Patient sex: M
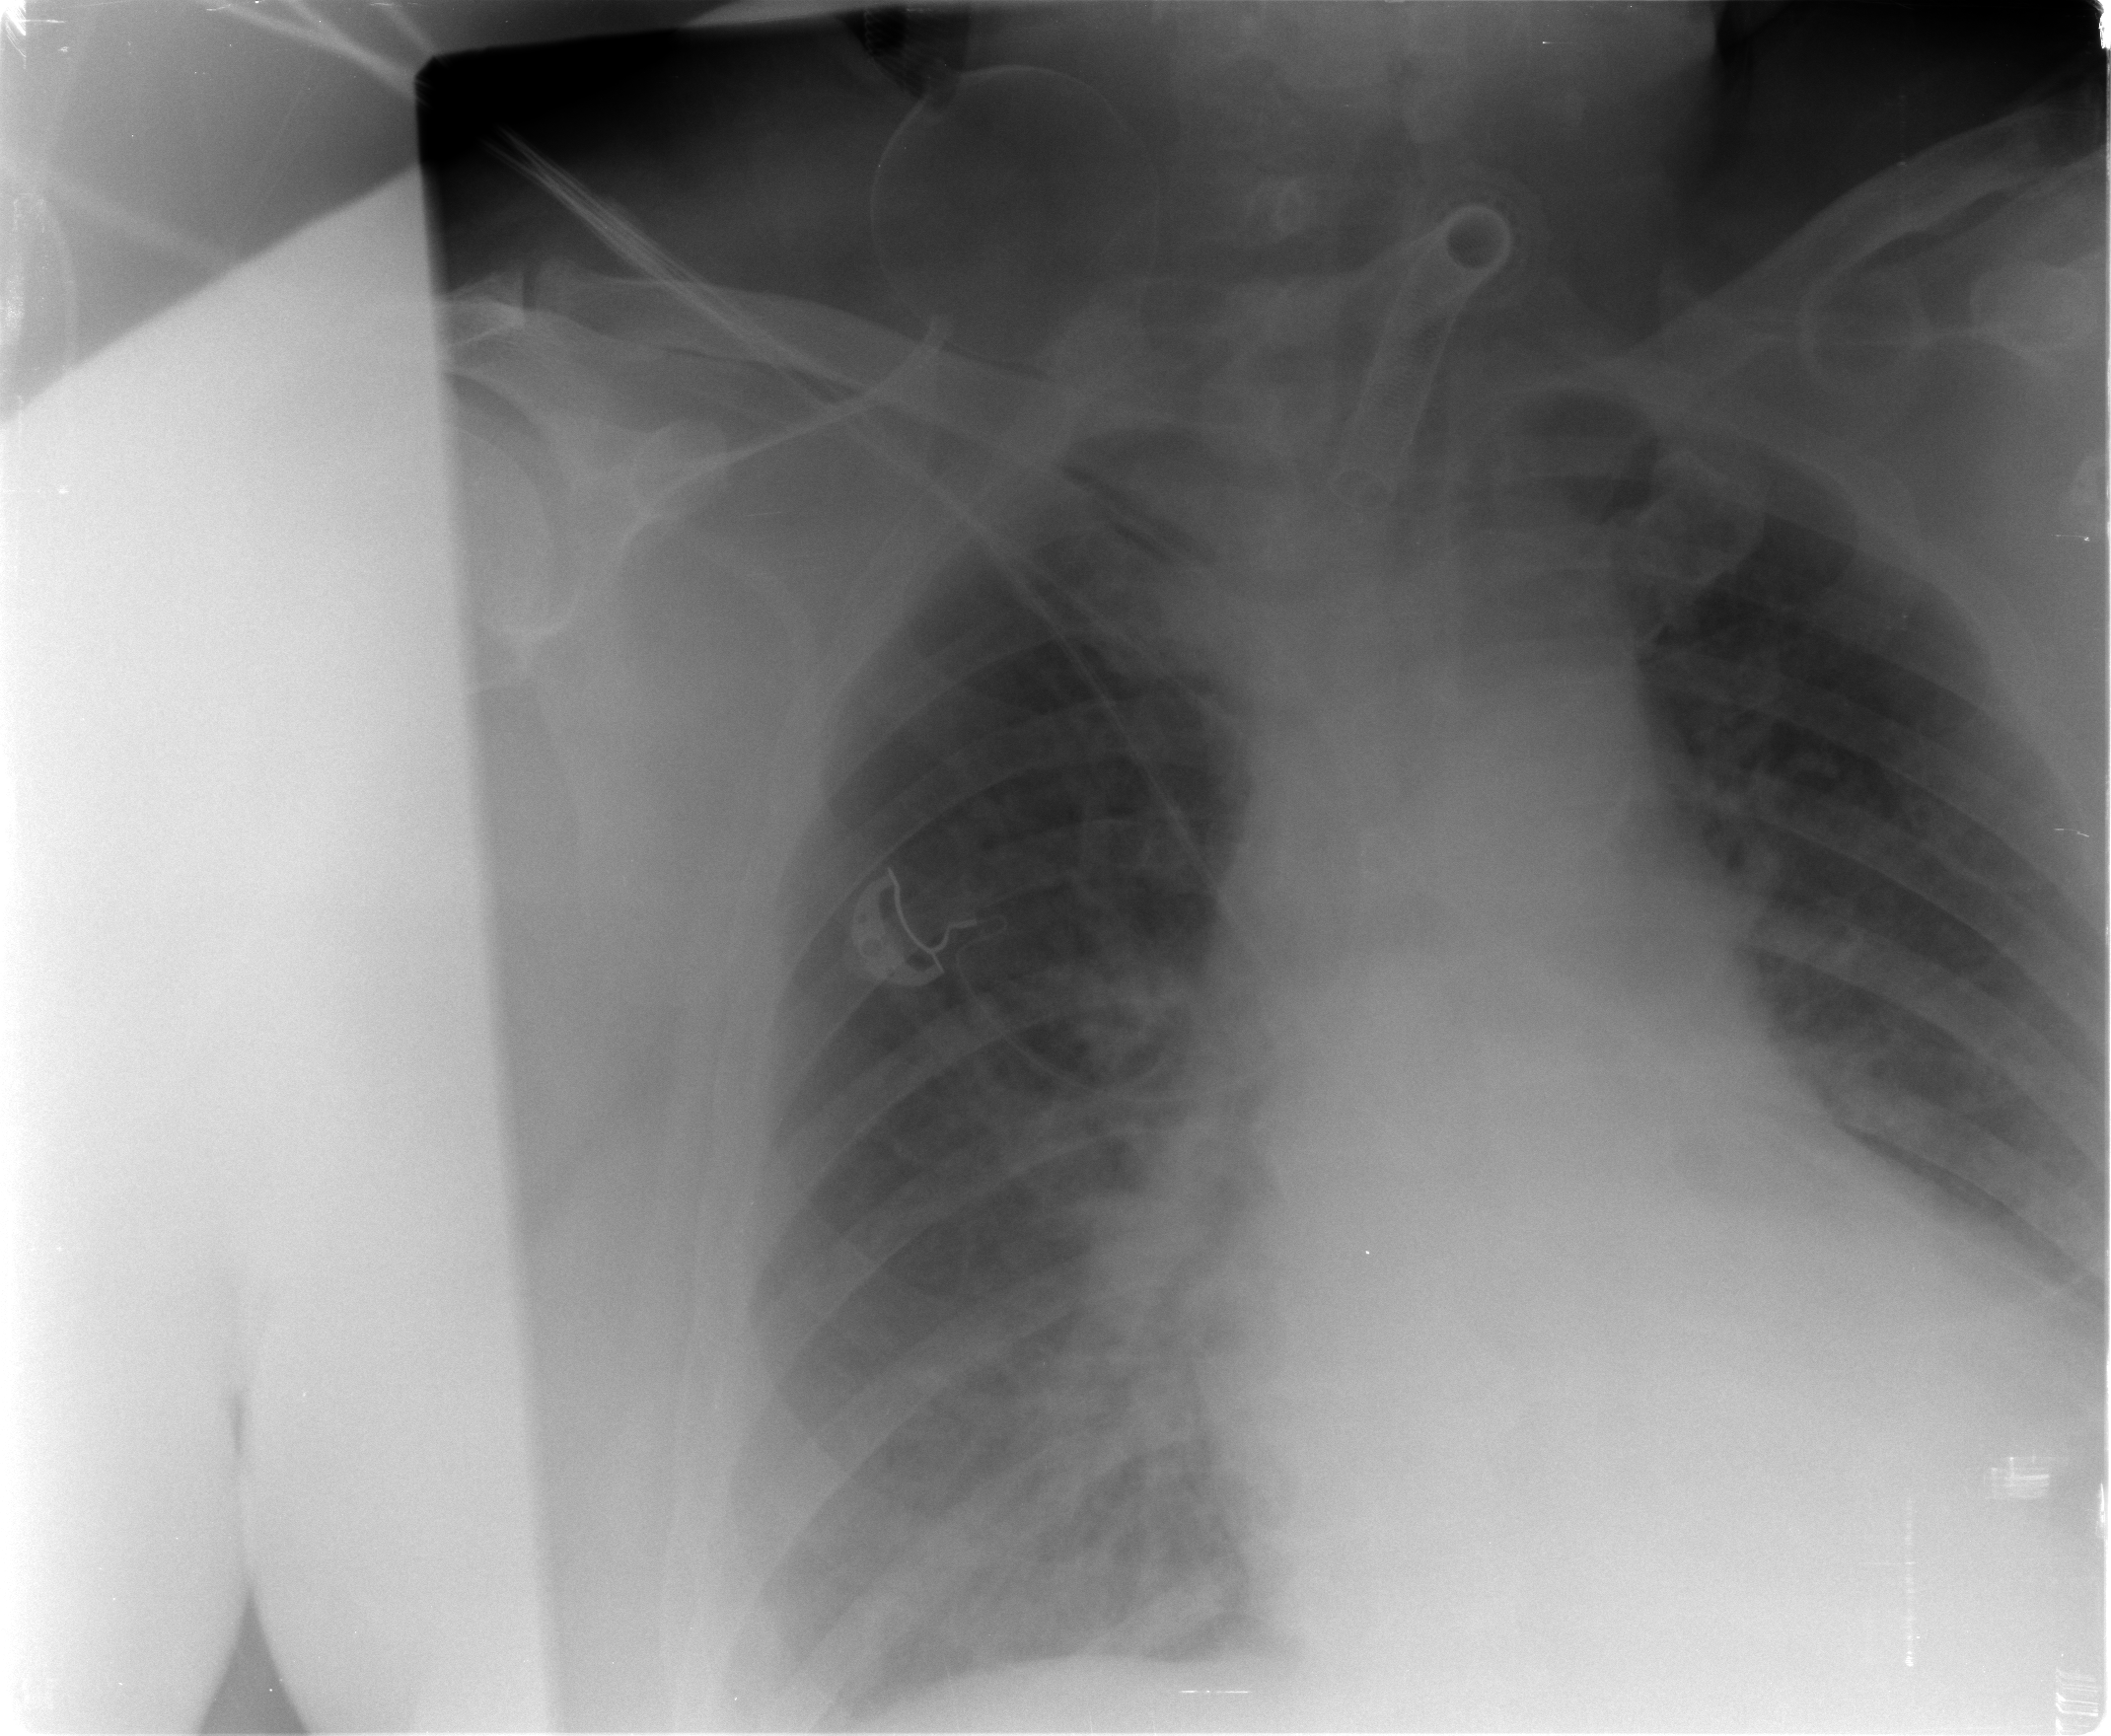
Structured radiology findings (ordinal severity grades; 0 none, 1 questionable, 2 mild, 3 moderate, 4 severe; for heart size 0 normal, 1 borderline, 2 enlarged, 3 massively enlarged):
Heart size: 2
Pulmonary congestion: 3
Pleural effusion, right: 2
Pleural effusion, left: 2
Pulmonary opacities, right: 1
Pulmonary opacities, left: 1
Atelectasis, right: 2
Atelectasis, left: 2